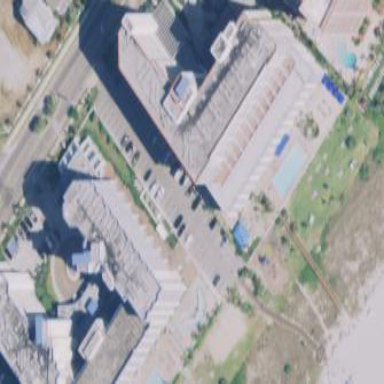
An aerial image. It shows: Hotel building.